Explain the disparities between the first and second image.
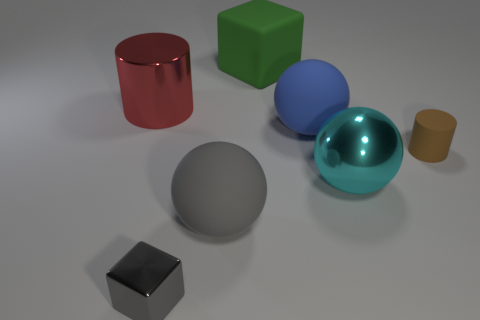
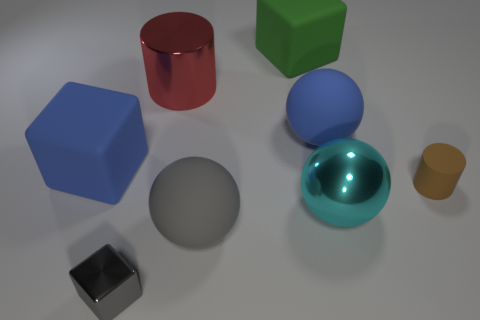
the large blue block has been newly placed
the big blue matte cube in front of the cyan thing has appeared
the large blue rubber cube in front of the tiny brown rubber cylinder has appeared